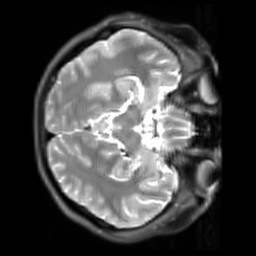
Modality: PDw
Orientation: axial
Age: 22
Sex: female
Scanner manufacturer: siemens
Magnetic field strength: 3 T
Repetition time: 11.88 s
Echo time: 0.014 s